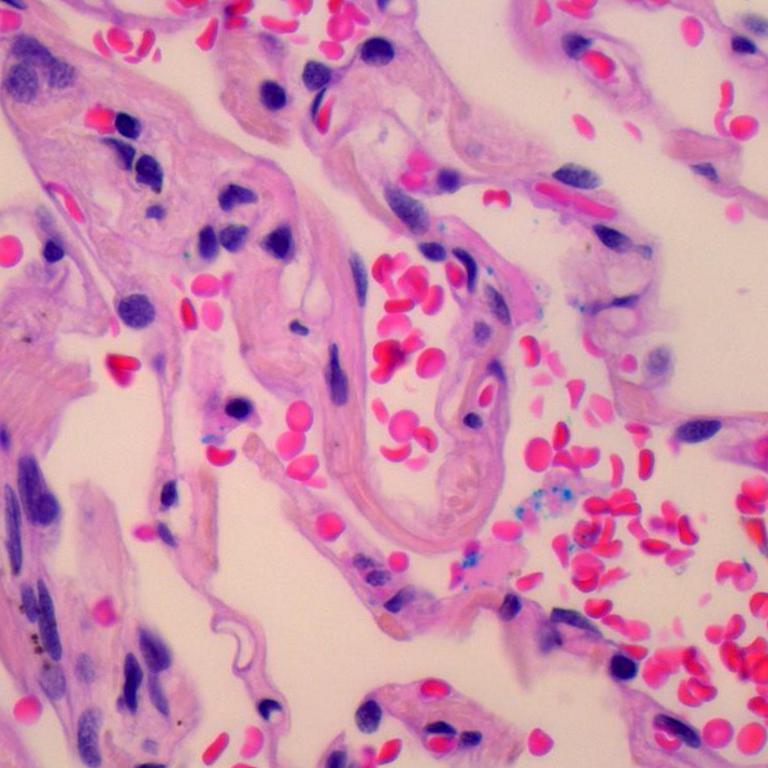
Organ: lung
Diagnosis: benign